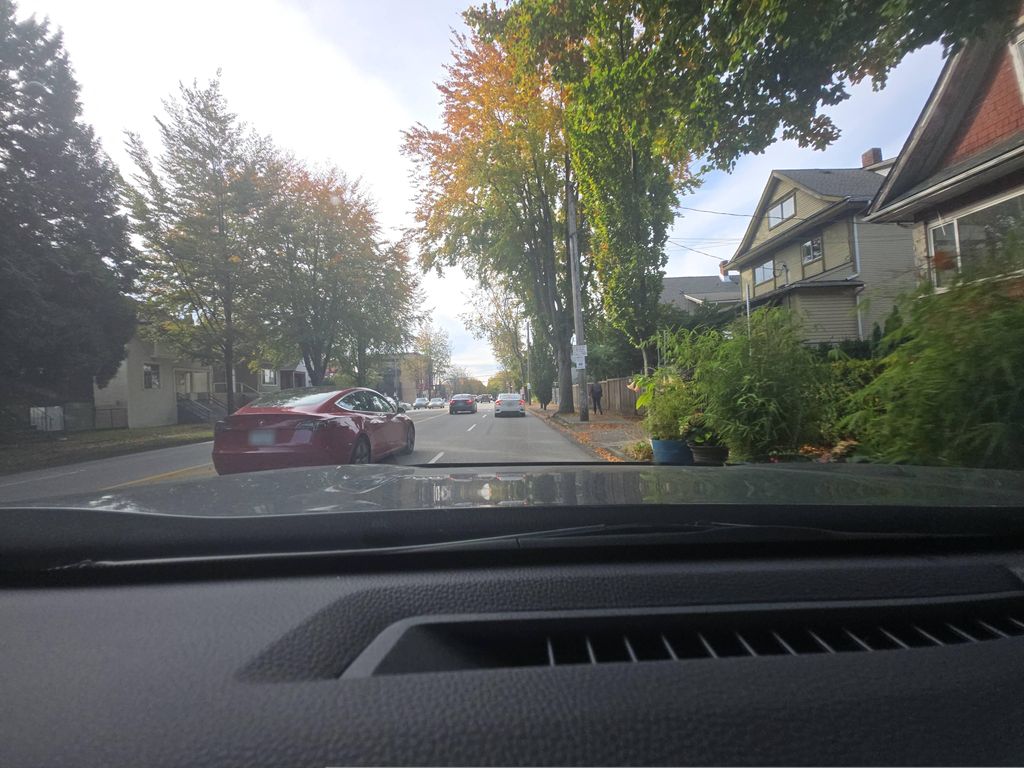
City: vancouver